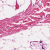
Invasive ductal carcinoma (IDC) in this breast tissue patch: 0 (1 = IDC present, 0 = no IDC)